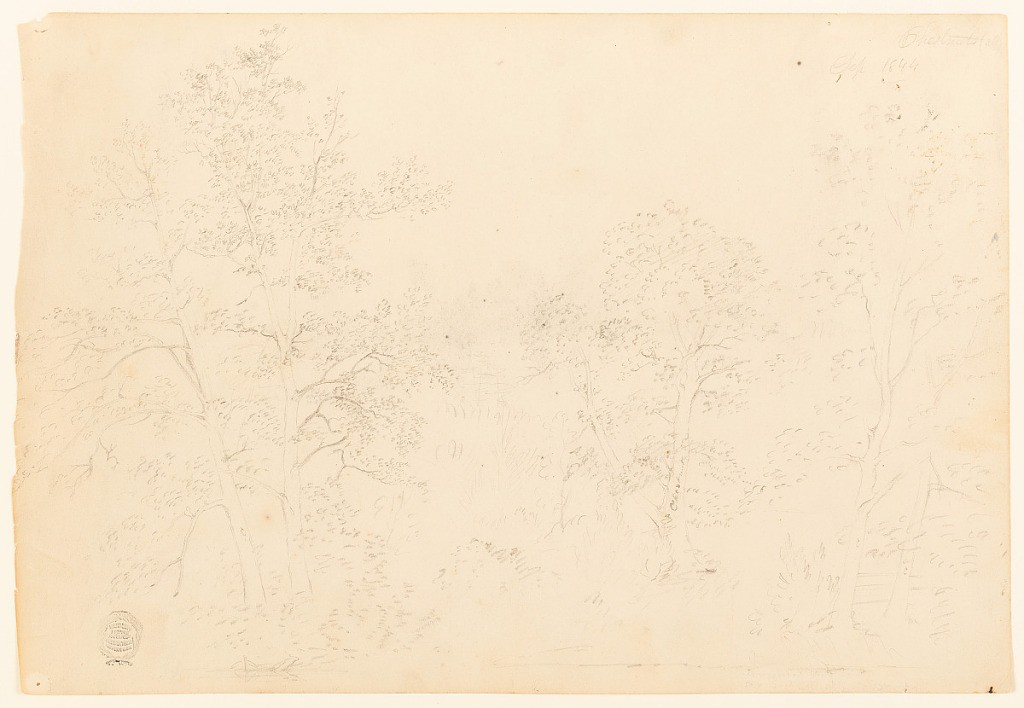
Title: Chestnut Trees at the Water's Edge, Catskill, New York
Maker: Frederic Edwin Church, American, 1826–1900
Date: September 1844
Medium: Graphite on tan laid paper
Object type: Drawing
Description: Landscape and botanical sketch of a grove of chestnut trees on the edge of a body of water in Catskill, New York. Two pairs of larger trees frame the view at left and right, while a vaguely V-shaped chestnut tree is visible at center right. Other surrounding foliage is loosely rendered. The edge of a body of water is visible along the lower margin, as it reflects some debris on the shore at left.